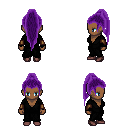
a pixel art fantasy rpg character, female body template, human, dark skin, gray robe, red pants, purple extra-long topknot hairstyle, leather bracers, maroon shoes, four views (front, back, left, right), 2x2 character sprite sheet, small pixel art, hard edges, no anti-aliasing